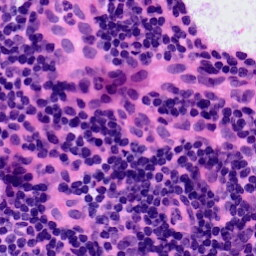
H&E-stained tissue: LymphNode